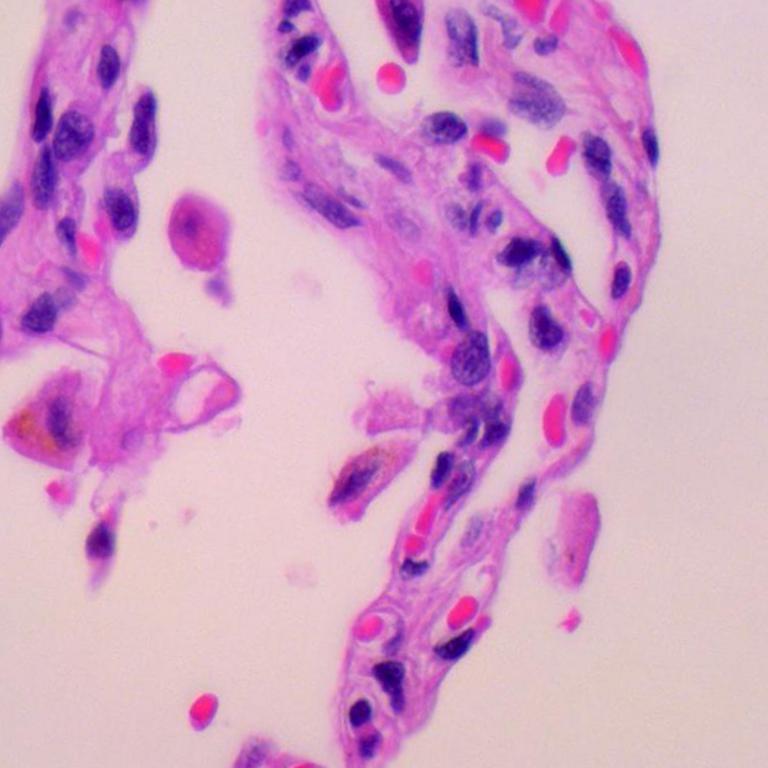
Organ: lung
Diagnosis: benign